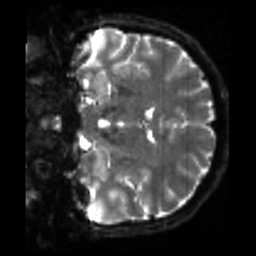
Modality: sbref
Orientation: coronal
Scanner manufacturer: siemens
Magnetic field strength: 3 T
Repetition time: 4 s
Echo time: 0.0594 s